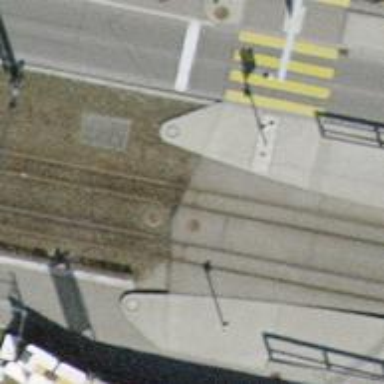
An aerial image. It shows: Railway crossing.